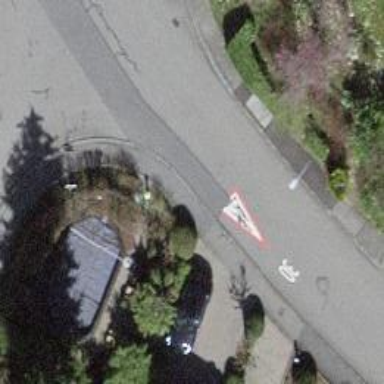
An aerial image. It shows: Kerb serving as barrier.